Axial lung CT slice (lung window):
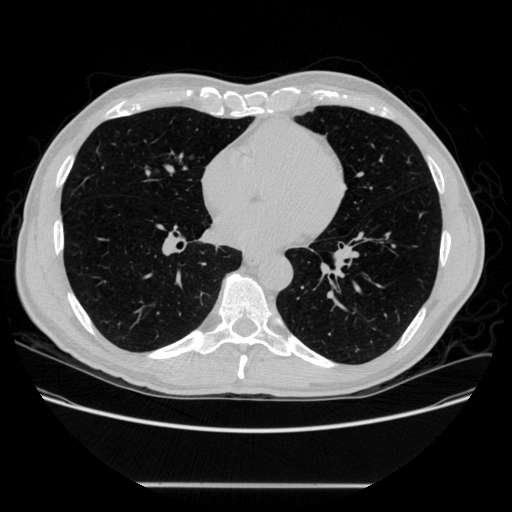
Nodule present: no